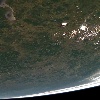
Label: land